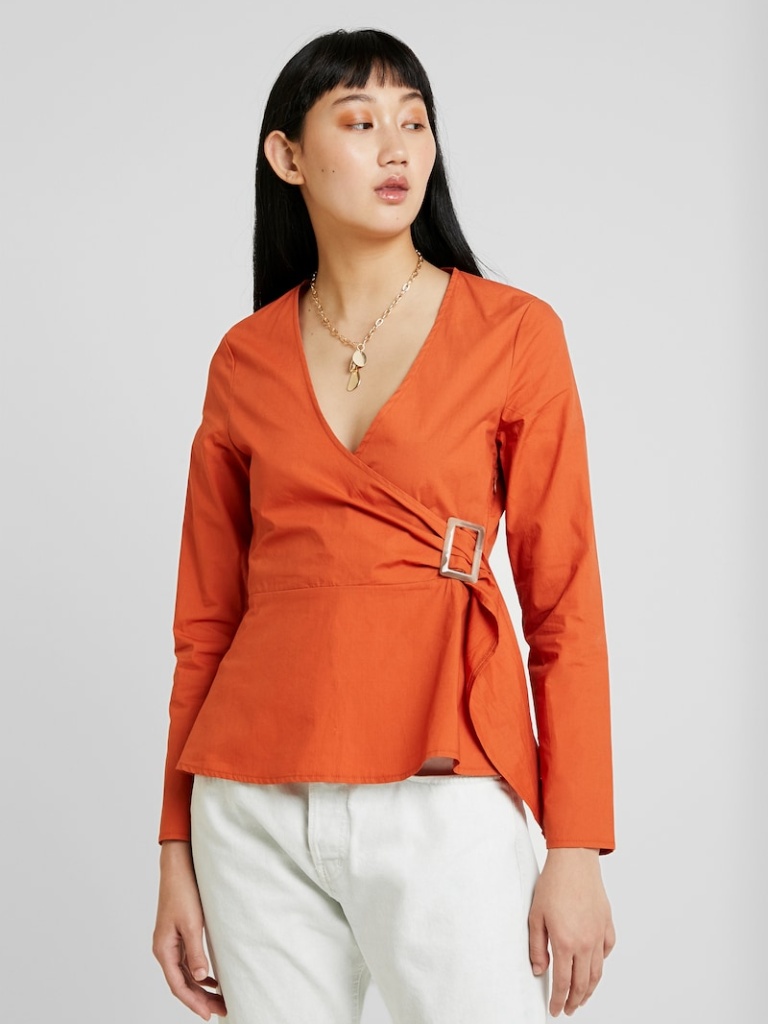
cotton relaxed a long-sleeved with the sleeves down waist length Untucked v-neck wrap